Question: In a <URL> that when a structure that has 8-byte alignment gets embedded into another structure with 4-byte alignment, a padding is needed the 8-byte aligned structure.
Understood.
At least I thought that I understood.
The <URL> say:
> For structures, unions, and arrays, the alignment-requirement is the largest alignment-requirement of its members.
So, if I have a structure like this:
'''
typedef struct s_inner {
unsigned long ul1;
double dbl1;
fourth_struct s4;
unsigned long ul2;
int i1;
} t_inner;
'''
I'd expect since the 'double' is 8-byte aligned.
But my memory dump shows me this:

't_inner' starts from address '1B8':
- '1B8''unsigned long'- '1C0''double'- '1C8''fourth_struct'
Until now, everything is as expected. But now 't_inner':
On address '1E8', I'd expect to find just the 'unsigned long' here, padded with 4 bytes so that the following 'int' is also aligned on 8 bytes. But it seems as if the alignment has now changed since the 'unsigned long' does carry padding bytes. Instead, the following 'int' is placed with a 4-byte alignment.
Why does the alignment switch inside 't_inner'? Which rule is applied here?
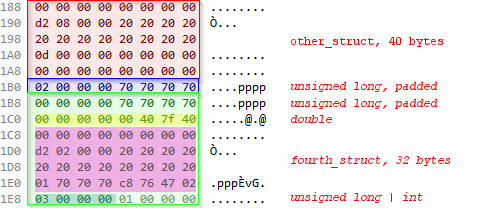
Answer: > I'd expect all members of this structure would be 8-byte aligned since
the double is 8-byte > aligned.
Well, no. Each has its own alignment the struct, and has an alignment that is the of the alignments of it's content.
'''
aligned. typedef struct s_inner {
unsigned long ul1; // 4-aligned
double dbl1; // 8-aligned (need 4 padding before this)
fourth_struct s4; // 4 aligned size 32
unsigned long ul2; // 4 aligned (no padding)
int i1; // 4 aligned (no padding)
// no padding needed as struct is a multiple of 8 bytes
} t_inner;
'''
The struct itself has align 8 because of the double.